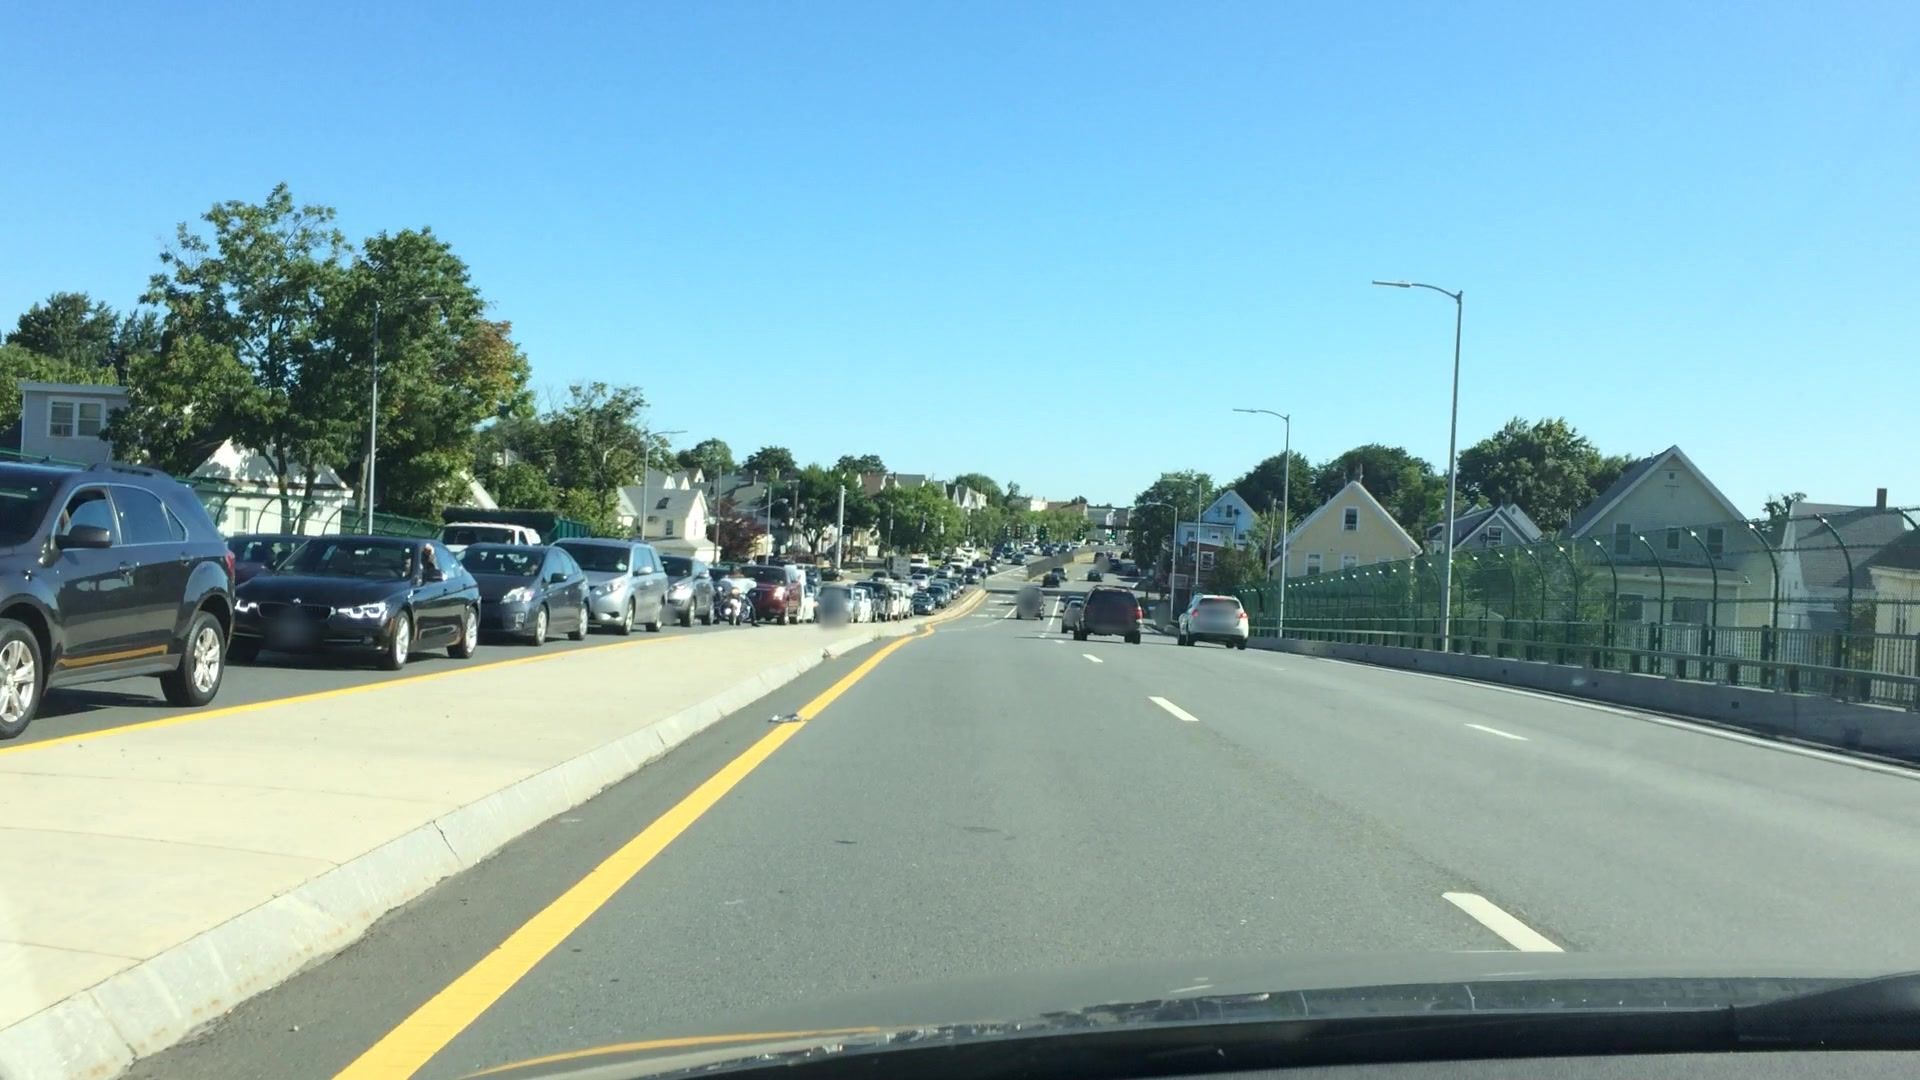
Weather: clear
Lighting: day
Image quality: good
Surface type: driving surface
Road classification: trunk
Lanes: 3, 4
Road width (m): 45.7
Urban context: urban centre
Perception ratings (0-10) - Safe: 8.15, Lively: 6.79, Beautiful: 4.56, Boring: 4.08, Depressing: 3.2, Wealthy: 5.48